Interaction volume radius: 10 \u00c5
Interaction volume height: 50 \u00c5
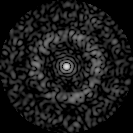
Disorder parameter: 0.8303